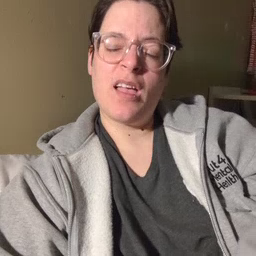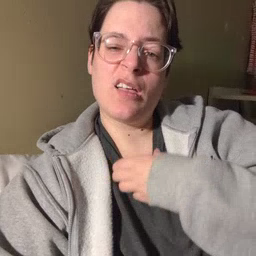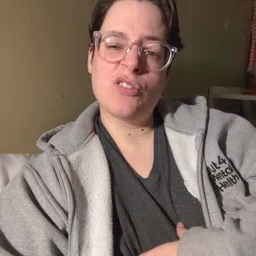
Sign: hungry